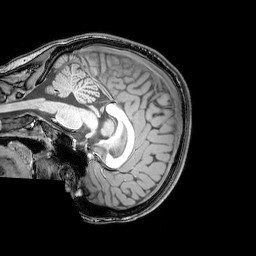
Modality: T1w
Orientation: sagittal
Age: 24
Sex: female
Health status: healthy
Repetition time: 0.081 s
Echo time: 0.037 s